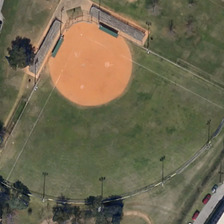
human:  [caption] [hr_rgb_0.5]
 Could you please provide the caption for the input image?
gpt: several trees is located at coners of the baseballfield .

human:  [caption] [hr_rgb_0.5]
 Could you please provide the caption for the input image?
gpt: a fanshaped baseball field with a yellow circle sand .

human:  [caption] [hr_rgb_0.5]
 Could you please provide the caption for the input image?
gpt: the fan shaped baseball field has a khaki circular infield .

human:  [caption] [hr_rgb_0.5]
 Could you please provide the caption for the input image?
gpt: there is a lawn with a baseball field built on it  on both side of which are parking lot with cars .

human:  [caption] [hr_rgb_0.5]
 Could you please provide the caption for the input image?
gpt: several green trees and several cars are near a baseball field .